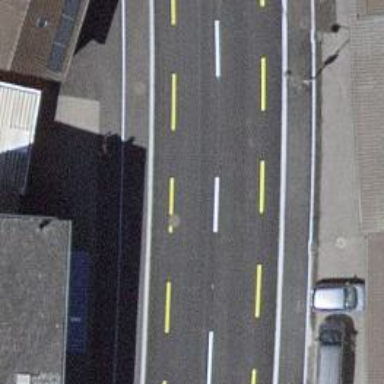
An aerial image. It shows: Primary highway with designated cycle lane.